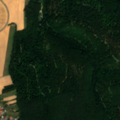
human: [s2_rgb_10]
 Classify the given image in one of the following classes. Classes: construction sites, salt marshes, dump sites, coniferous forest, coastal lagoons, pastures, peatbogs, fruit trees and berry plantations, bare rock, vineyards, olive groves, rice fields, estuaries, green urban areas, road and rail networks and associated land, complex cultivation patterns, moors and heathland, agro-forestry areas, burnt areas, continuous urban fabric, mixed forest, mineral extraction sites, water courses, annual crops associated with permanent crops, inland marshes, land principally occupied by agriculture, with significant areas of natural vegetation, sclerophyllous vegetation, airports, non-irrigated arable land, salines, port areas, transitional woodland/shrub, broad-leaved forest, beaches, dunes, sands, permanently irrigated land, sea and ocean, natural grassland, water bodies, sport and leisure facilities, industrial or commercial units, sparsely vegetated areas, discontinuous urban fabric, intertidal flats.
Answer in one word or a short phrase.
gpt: discontinuous urban fabric, non-irrigated arable land, broad-leaved forest, coniferous forest, mixed forest